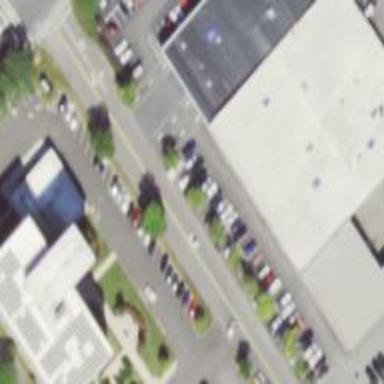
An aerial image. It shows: Car shop building.